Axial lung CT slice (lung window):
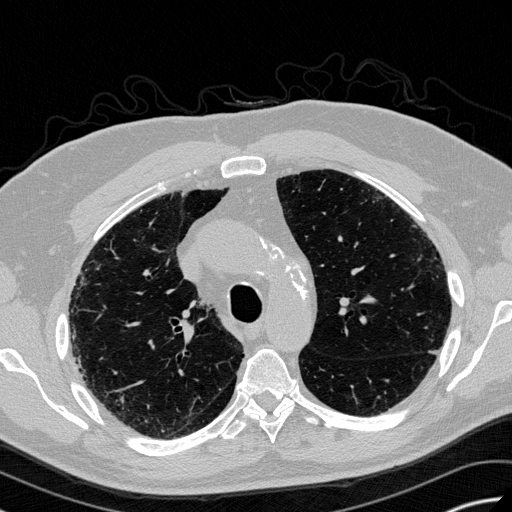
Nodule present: no